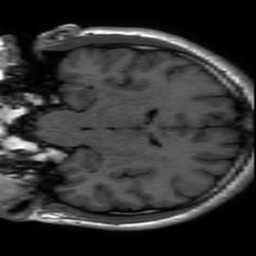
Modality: inplaneT1
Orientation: coronal
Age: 20
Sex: male
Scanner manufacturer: ge
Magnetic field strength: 3 T
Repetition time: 2.307 s
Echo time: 0.02328 s